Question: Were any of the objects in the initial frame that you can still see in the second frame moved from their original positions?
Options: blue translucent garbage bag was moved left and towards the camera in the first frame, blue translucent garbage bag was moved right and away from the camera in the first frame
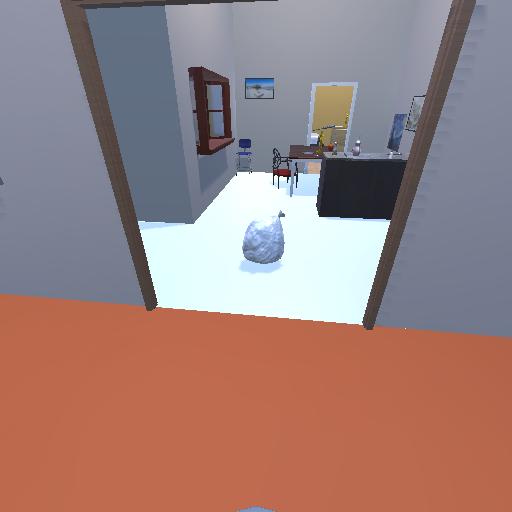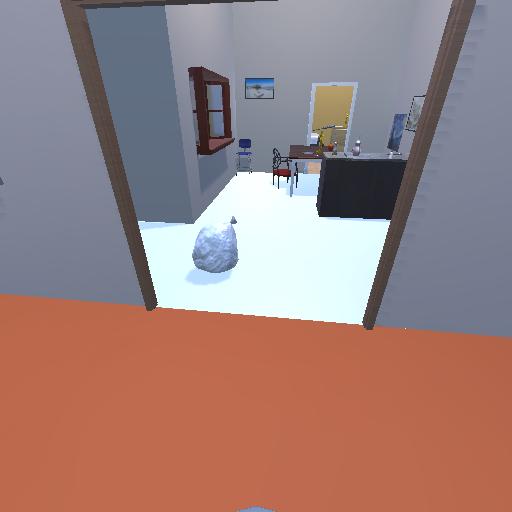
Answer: blue translucent garbage bag was moved left and towards the camera in the first frame